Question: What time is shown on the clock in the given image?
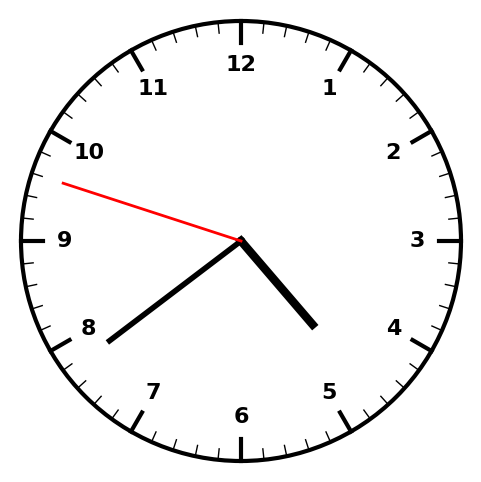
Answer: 04:38:48